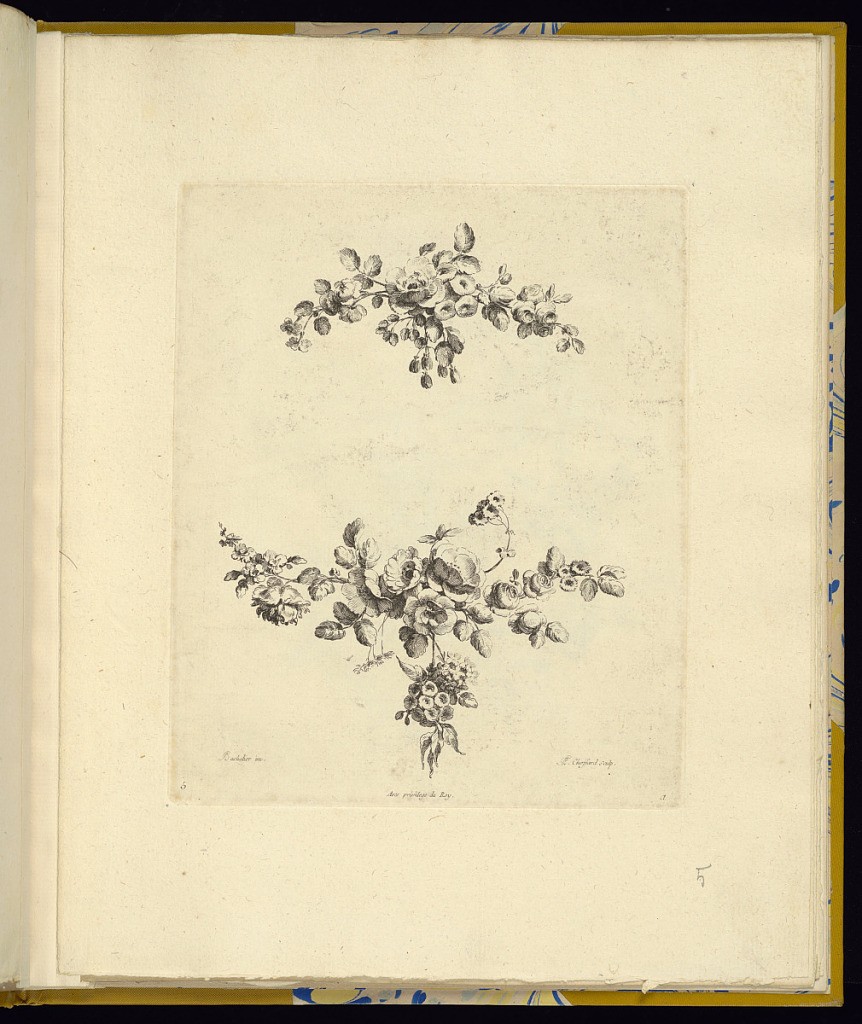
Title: Two Floral Tailpieces or Fleurons
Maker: Jean-Jacques Bachelier, French, 1724 - 1806
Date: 1760
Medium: Etching on laid paper
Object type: Print
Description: Fifth plate from a series of six of tailpieces and fleurons originally designed for the 1755-1759 four-volume edition of the Fables de La Fontaine.  Two fleurons or tailpieces, one above the other, made of flowers, leaves and branches. The plate is numbered and signed.